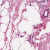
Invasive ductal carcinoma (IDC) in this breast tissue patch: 0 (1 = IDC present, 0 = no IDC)